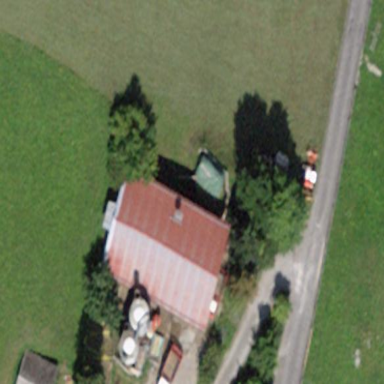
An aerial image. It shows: Rural barn.